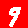
Digit: 9